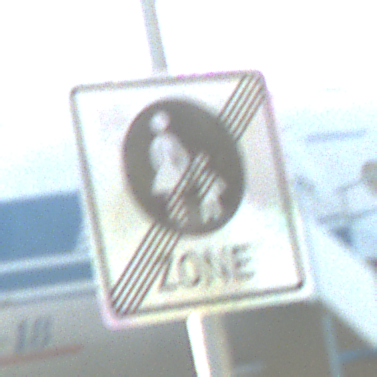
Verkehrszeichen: EndeFussgaengerzone
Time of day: SunriseSunset
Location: Outdoor (Special)
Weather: Clear
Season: NotSpecified
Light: Natural